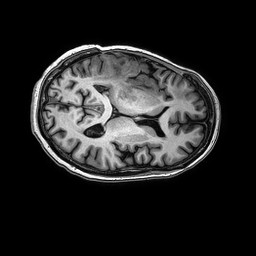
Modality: T1w
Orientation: axial
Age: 35
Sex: male
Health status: ill
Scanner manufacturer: philips
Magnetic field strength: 3 T
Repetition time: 0.006781 s
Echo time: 0.003091 s